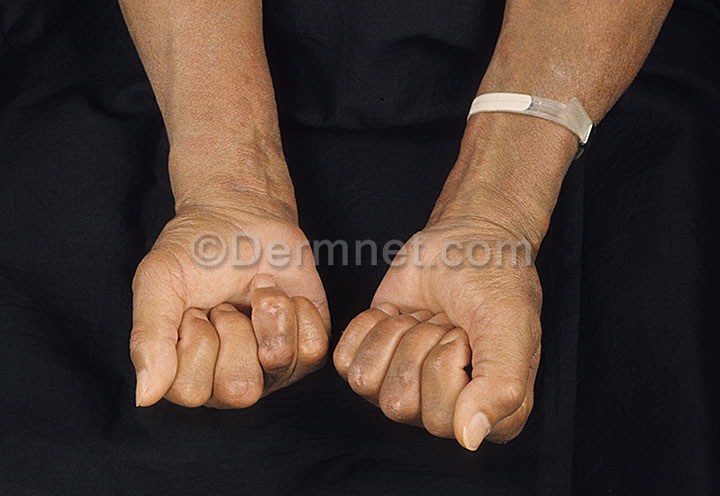
Disease: Cellulitis Impetigo and other Bacterial Infections